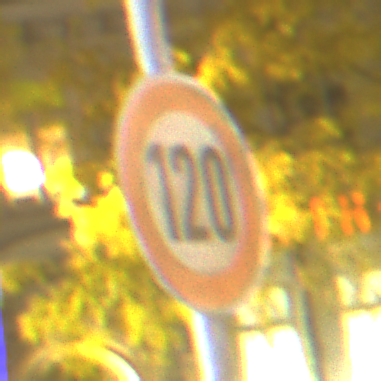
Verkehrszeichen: Geschwindigkeit120
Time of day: Night
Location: Outdoor (Urban)
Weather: Clear
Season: NotSpecified
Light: Artificial